Question: When I'm trying to retrieve my image by combo box there show the massage .
I was try many way but problem is same ..
Every time I run the code below, I get same massage.
'''
private void cBoxSearch_SelectedIndexChanged(object sender, EventArgs e)
{
try
{
con = ConnectionController.GetInstance().GetConnection();
con.Open();
com = new SQLiteCommand("SELECT * FROM Stock WHERE ProductName = '" + cBoxSearch.Text + "' ", con);
myReader = com.ExecuteReader();
product prod = new product();
while (myReader.Read())
{
prod.proid = myReader[0].ToString();
prod.prodname = myReader[1].ToString();
prod.proMdl = myReader[2].ToString();
prod.serialN = myReader[3].ToString();
prod.byibgPr = myReader[4].ToString();
prod.sellPr = myReader[5].ToString();
prod.quantity = myReader[6].ToString();
tbxProductID.Text = prod.proid;
tbxName.Text =prod.prodname;
tbxModel.Text = prod.proMdl;
tbxserial.Text = prod.serialN;
tbxbyingprice.Text = prod.byibgPr;
tbxSellingprice.Text = prod.sellPr;
tbxQuantity.Text = prod.quantity;
prod.imgg = (byte[])(myReader[7] );
if (prod.imgg == null)
{
pBX.Image = null;
}
else
{
MemoryStream mstrm = new MemoryStream(prod.imgg);
Bitmap bmp = new Bitmap(mstrm);
}
}
con.Close();
}
catch (Exception ex)
{
MessageBox.Show(ex.Message);
com.Cancel();
con.Close();
}
'''

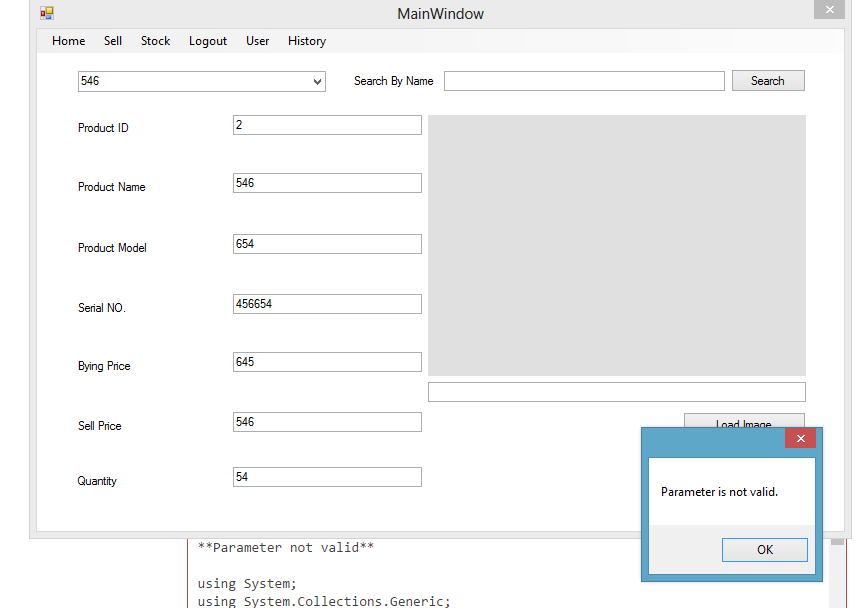
Answer: Try to consult this question:
<URL>
Also, it might depend on DBType of the 8th column of the query.